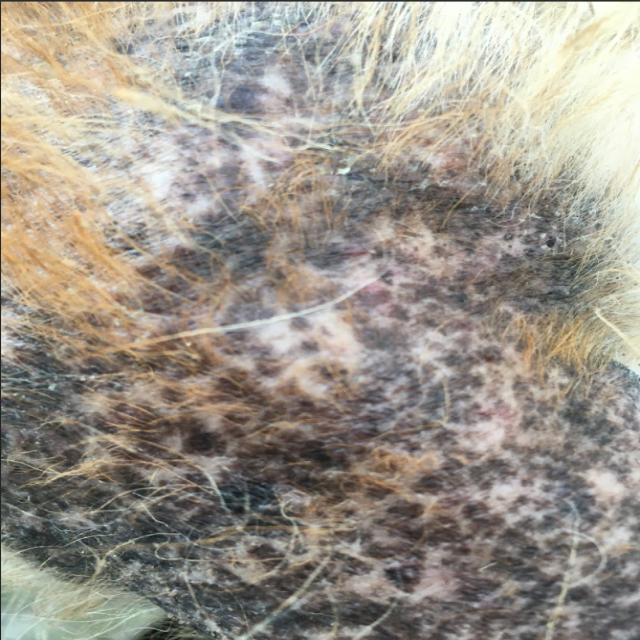
Canine demodicosis (Demodex mange) — caused by Demodex canis mites. Presents with alopecia, follicular papules, pustules, and comedones. Often localized on face and forelimbs.